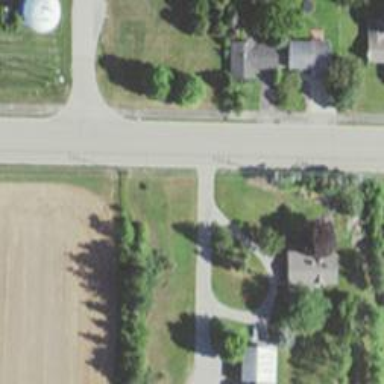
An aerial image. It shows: Secondary road.